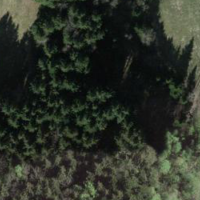
EUNIS habitat code: 43
Species observed at this site:
Allium ursinum